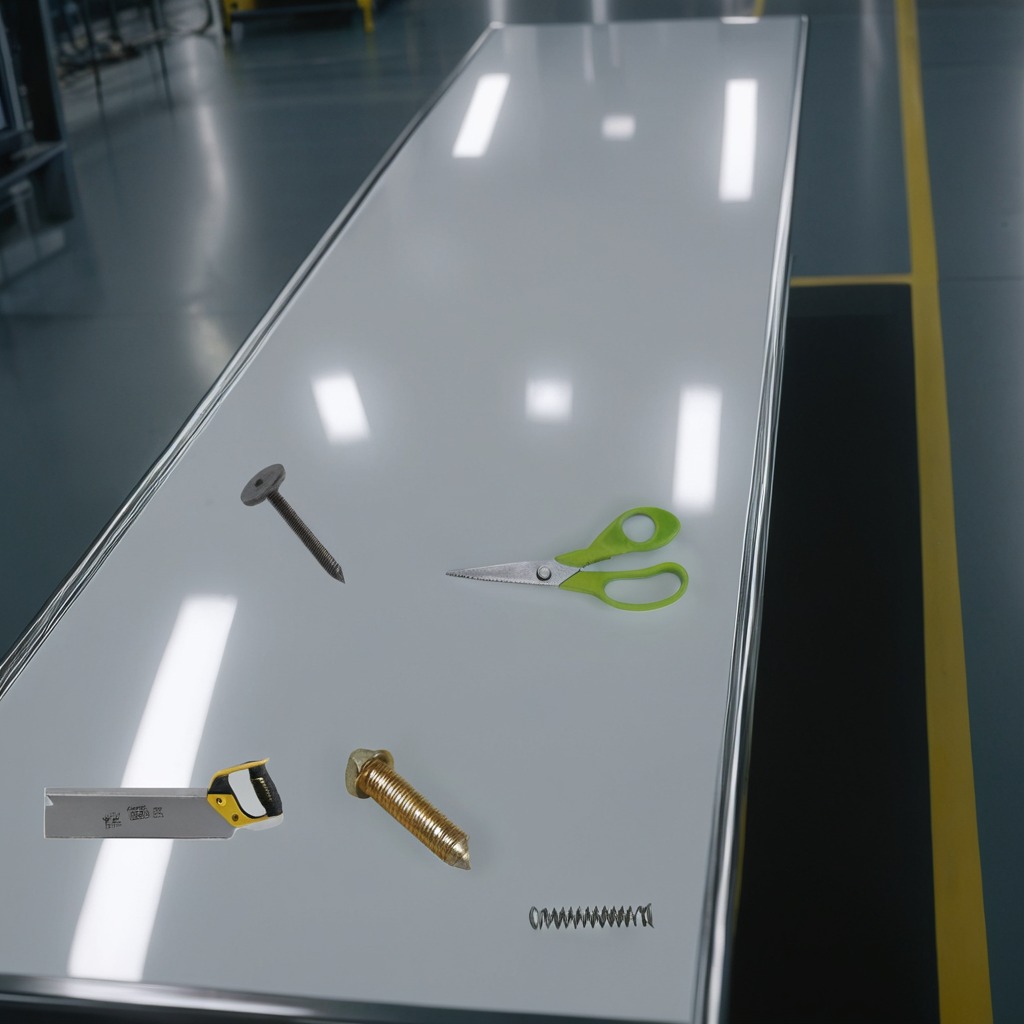
A machine screw, an iron nail, a coiled metal spring, a handheld metal saw, and a pair of scissors are lying on the high-gloss table in a ship maintenance bay industrial lighting.